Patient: sex M, age 42
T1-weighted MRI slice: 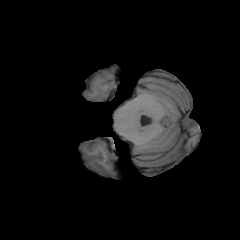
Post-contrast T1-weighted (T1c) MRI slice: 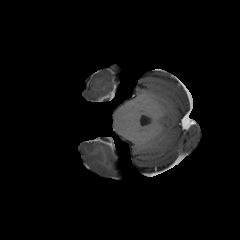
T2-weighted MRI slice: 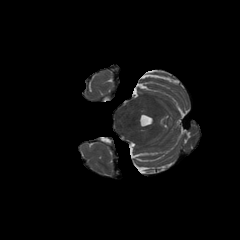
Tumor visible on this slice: no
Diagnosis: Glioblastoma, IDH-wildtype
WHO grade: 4